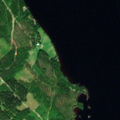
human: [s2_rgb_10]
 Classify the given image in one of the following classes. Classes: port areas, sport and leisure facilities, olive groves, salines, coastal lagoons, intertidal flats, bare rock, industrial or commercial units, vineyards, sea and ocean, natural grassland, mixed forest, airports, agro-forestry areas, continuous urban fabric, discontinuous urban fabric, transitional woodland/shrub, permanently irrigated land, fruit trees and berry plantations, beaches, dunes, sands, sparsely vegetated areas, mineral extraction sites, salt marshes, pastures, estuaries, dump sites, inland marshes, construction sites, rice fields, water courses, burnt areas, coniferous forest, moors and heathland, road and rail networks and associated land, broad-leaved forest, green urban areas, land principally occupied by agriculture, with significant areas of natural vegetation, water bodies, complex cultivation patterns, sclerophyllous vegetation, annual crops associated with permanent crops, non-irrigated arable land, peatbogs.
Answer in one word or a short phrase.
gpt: mixed forest, transitional woodland/shrub, water bodies